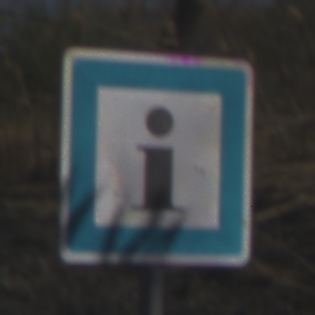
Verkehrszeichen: Informationsstelle
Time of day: Midday
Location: Outdoor (Nature)
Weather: Clear
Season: NotSpecified
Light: Natural